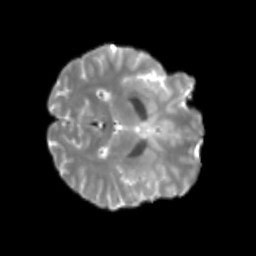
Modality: T2w
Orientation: axial
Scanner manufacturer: siemens
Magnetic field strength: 3 T
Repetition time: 4 s
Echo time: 0.0594 s